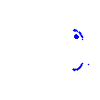
Particle: pion